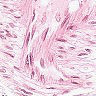
Metastatic tissue present: no